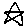
Label: star